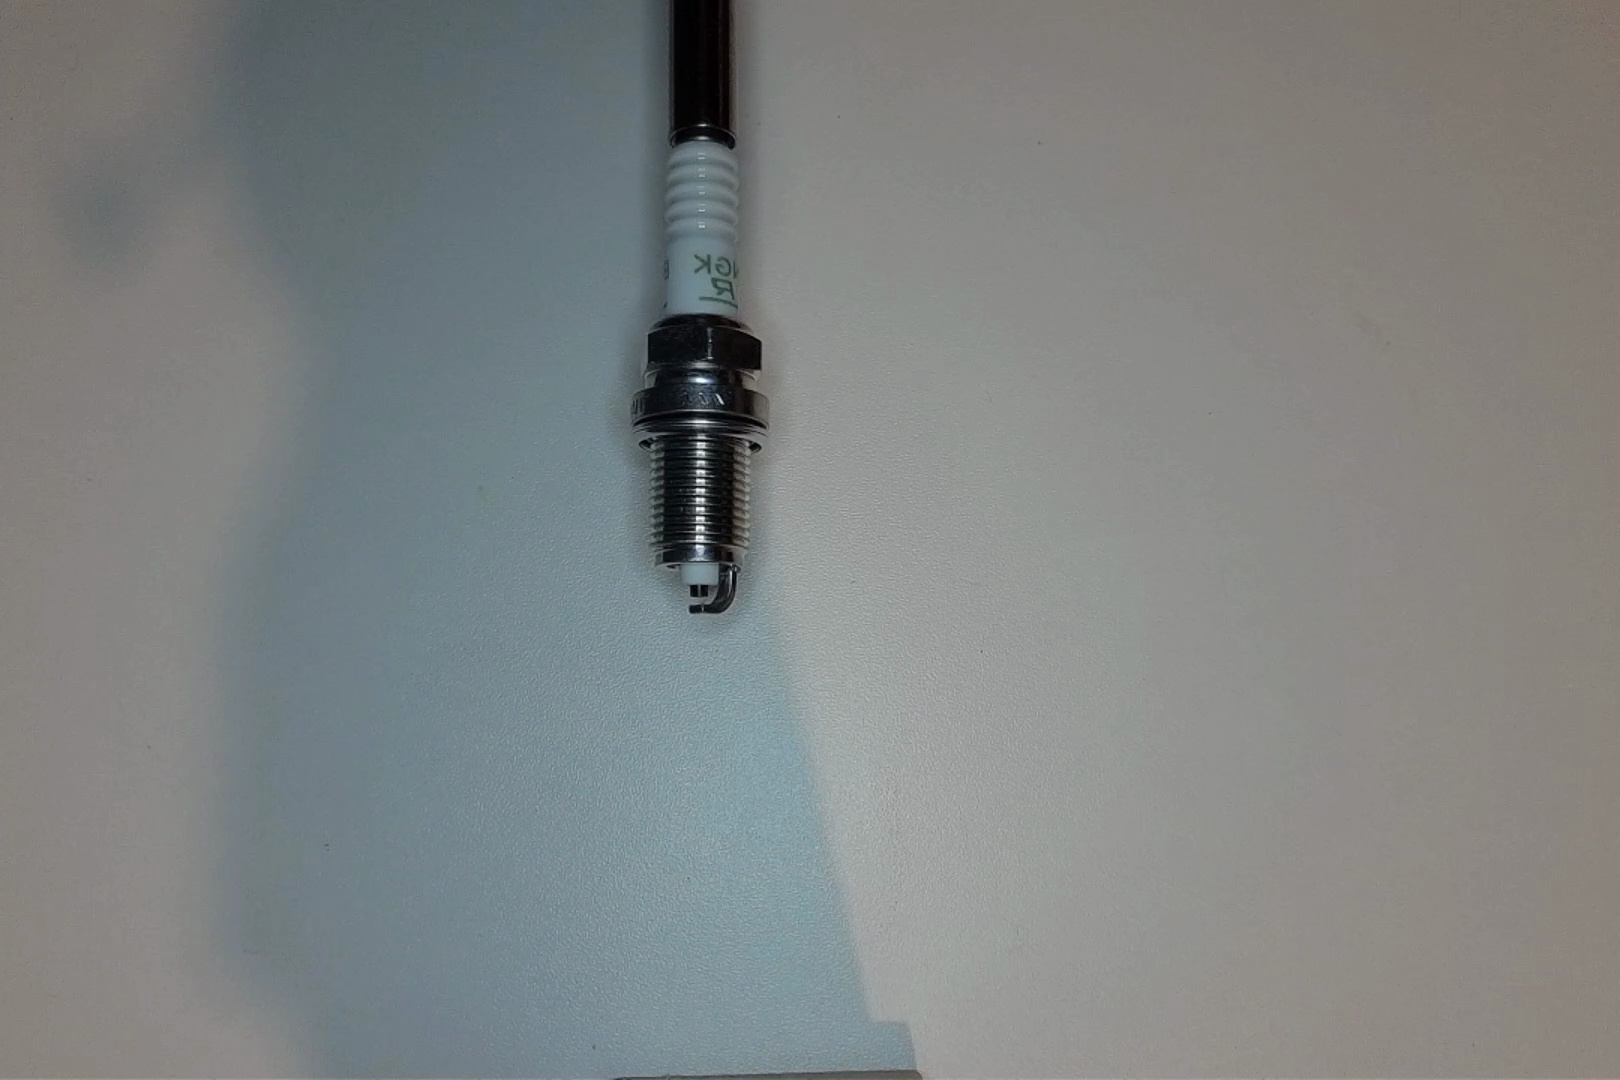
Label: no anomaly